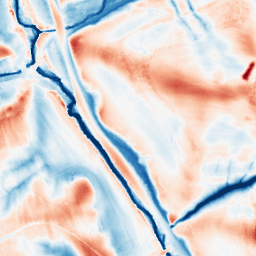
Category: edge_preserving
Decomposition family: guided
Decomposition parameters: radius: 16
eps: 0.001
Upsampling method: sinc_hamming
Upsampling parameters: scale: 4
kernel_size: 8
Upsampling scale: 4